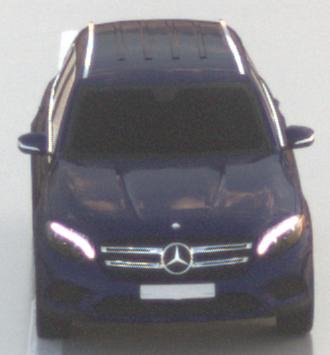
Make: Mercedes-Benz
Model: GLC 250
Detailed model: GLC (253)
Model produced from: 2015/09
Model produced until: 2018/05
Doors: 5
Color: blue
Road condition: wet road
Daytime: sunrise or sunset
Contrast: low contrast